Question: I am using bootstrap for my main nav and I have the dropdown-menu positioned horizontally when clicked, see screenshot below.

Here is my nav so far.
'''
<section class="row">
<nav class="navbar navbar-default">
<div class="container-fluid">
<div class="navbar-header">
<button type="button" class="navbar-toggle collapsed" data-toggle="collapse" data-target="#navbar"
aria-expanded="false" aria-controls="navbar">
<span class="sr-only">Toggle navigation</span>
<span class="icon-bar"></span>
<span class="icon-bar"></span>
<span class="icon-bar"></span>
</button>
</div>
<div id="navbar" class="navbar-collapse collapse">
<ul class="nav navbar-nav">
<li class="dropdown">
<a href="#" class="dropdown-toggle" data-toggle="dropdown" role="button" aria-expanded="false">about us
<span class="caret"></span></a>
<ul class="dropdown-menu" role="menu">
<li><a href="about-us">about us</a></li>
<li><a href="mission">mission</a></li>
<li><a href="kari-olson">team</a></li>
</ul>
</li>
<li class="dropdown">
<a href="#" class="dropdown-toggle" data-toggle="dropdown" role="button" aria-expanded="false">impact <span
class="caret"></span></a>
<ul class="dropdown-menu" role="menu">
<li><a href="cybercycle">CyberCycle</a></li>
<li><a href="music">Music & Memory</a></li>
<li><a href="care-innovations">Care Innovations</a></li>
<li><a href="mehca">MeHCA</a></li>
</ul>
</li>
<li class="dropdown">
<a href="#" class="dropdown-toggle" data-toggle="dropdown" role="button" aria-expanded="false">spotlight
<span class="caret"></span></a>
<ul class="dropdown-menu" role="menu">
<li><a href="news">in the news</a></li>
<li><a href="awards">awards / future</a></li>
</ul>
</li>
<li class="dropdown">
<a href="#" class="dropdown-toggle" data-toggle="dropdown" role="button" aria-expanded="false">resources
<span class="caret"></span></a>
<ul class="dropdown-menu" role="menu">
<li><a href="partners">partners</a></li>
<li><a href="media">videos & photos</a></li>
<li><a href="tools">tools & reports</a></li>
<li><a href="press">press releases</a></li>
<li><a href="stories">impact stories</a></li>
</ul>
</li>
<li class="dropdown">
<a href="#" class="dropdown-toggle" data-toggle="dropdown" role="button" aria-expanded="false">get involved
<span class="caret"></span></a>
<ul class="dropdown-menu" role="menu">
<li><a href="partner-with-us">partner with us</a></li>
<li><a href="volunteer-with-us">volunteer with us</a></li>
</ul>
</li>
</ul>
</div>
<!--/.nav-collapse -->
</div>
<!--/.container-fluid -->
</nav>
</section>
'''
What I am trying to do is keep the dropdown expanded while navigating the child pages of the parent so the site visitors aren't forced to keep clicking the 'impact' link to browse other child pages. Any help would be greatly appreciated. Thank you for your help.
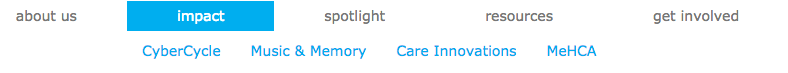
Answer: @kittsil Thank you again for your time. Before I read your post, I pieced together an albiet, slightly dirty, but working example from your initial answer and code I read on post <URL>, below is my working code. I'll still need to refractor it to reduce to size, but it does work as expected.
'''
<script>
$(function() {
if (window.location.href.indexOf("about") > -1)
$('.dropdown-toggle.about').dropdown('toggle');
else if (window.location.href.indexOf("impact") > -1)
$('.dropdown-toggle.impact').dropdown('toggle');
else if (window.location.href.indexOf("spotlight") > -1)
$('.dropdown-toggle.spotlight').dropdown('toggle');
else if (window.location.href.indexOf("resources") > -1)
$('.dropdown-toggle.resources').dropdown('toggle');
else if (window.location.href.indexOf("involved") > -1)
$('.dropdown-toggle.involved').dropdown('toggle');
else console.log('Netfinity is Awesome!!')
});
</script>
'''